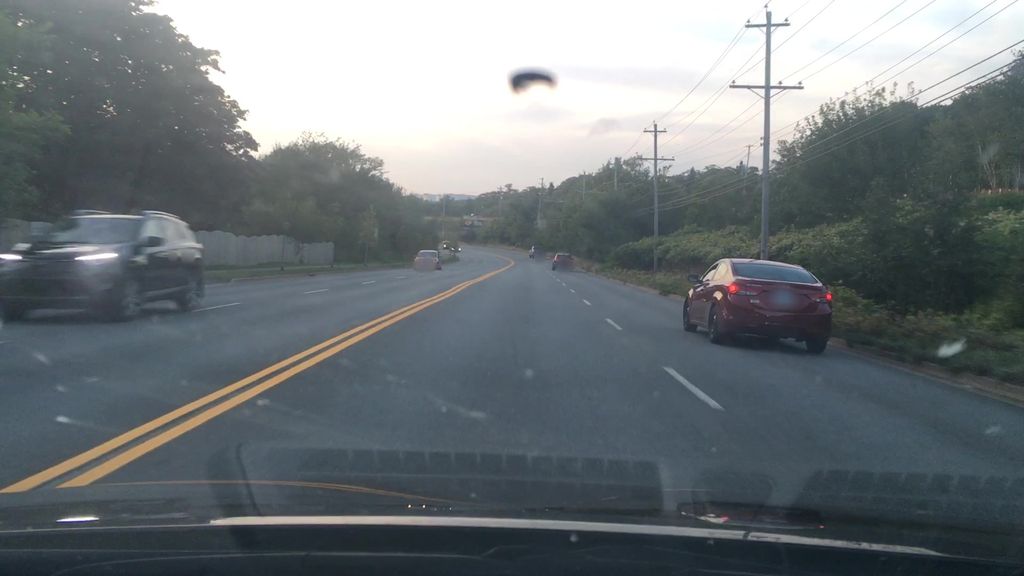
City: halifax